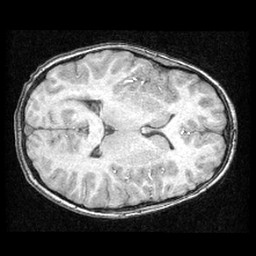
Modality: T1w
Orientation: axial
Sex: male
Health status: ill
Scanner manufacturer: ge
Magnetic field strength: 1.5 T
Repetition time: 21 s
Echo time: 0.008 s